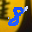
Label: 8